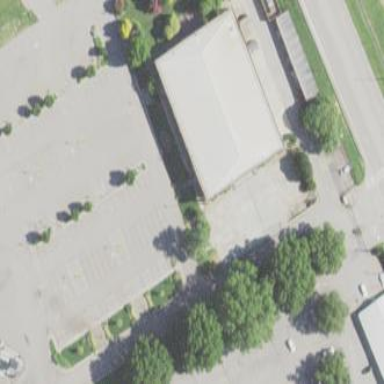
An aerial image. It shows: Commercial building.